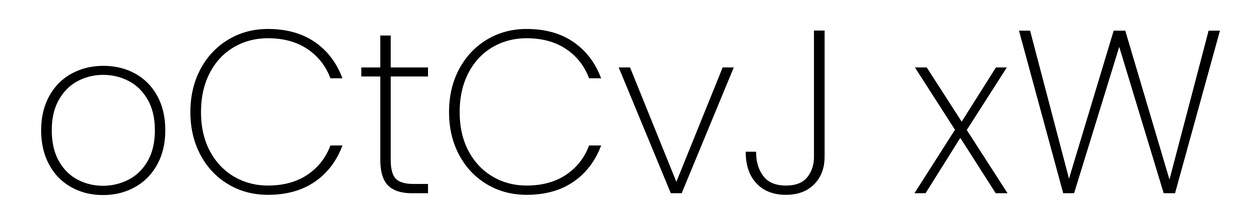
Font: Poppins-ExtraLight